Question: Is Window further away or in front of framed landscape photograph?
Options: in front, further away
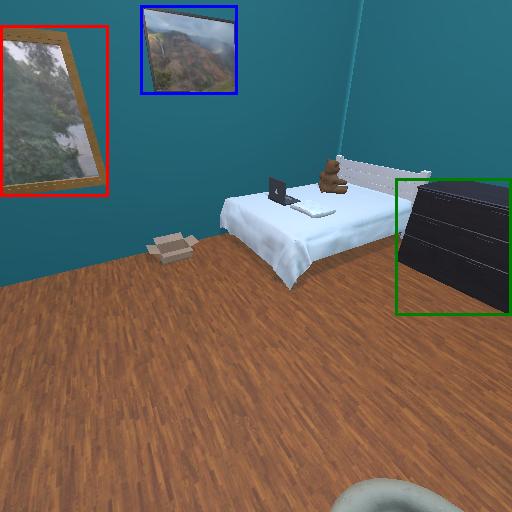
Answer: in front